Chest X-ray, AP view. Patient: 45 years old, sex F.
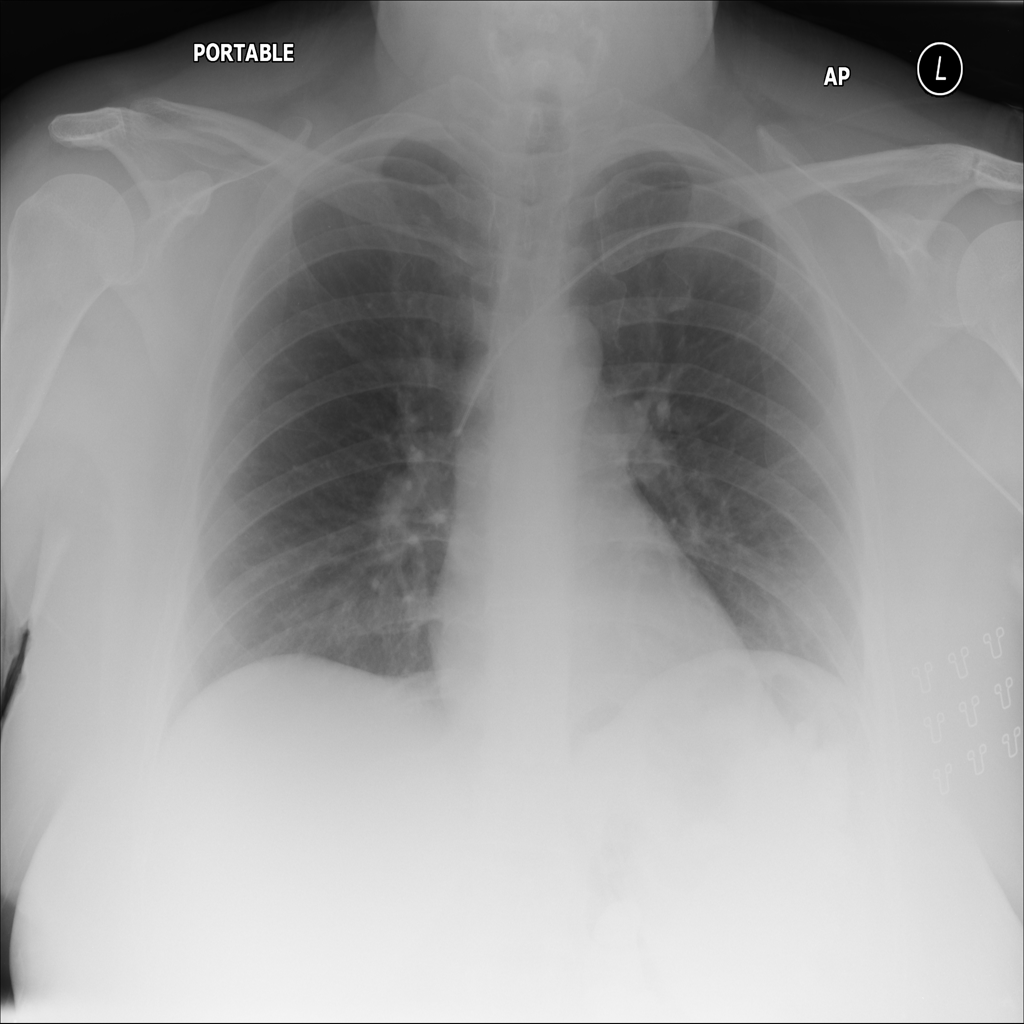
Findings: No Finding